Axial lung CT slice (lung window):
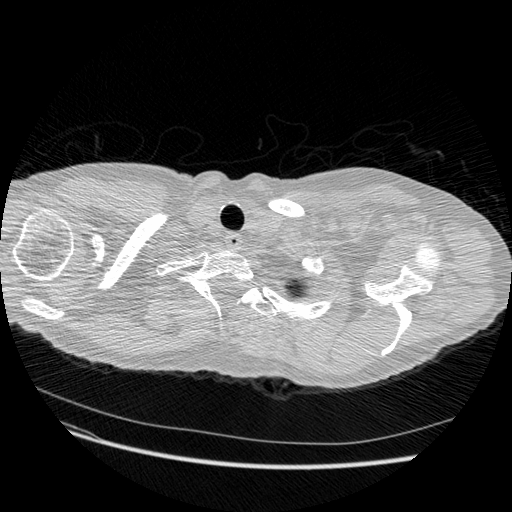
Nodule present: no